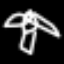
Label: palm tree